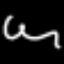
Label: squiggle